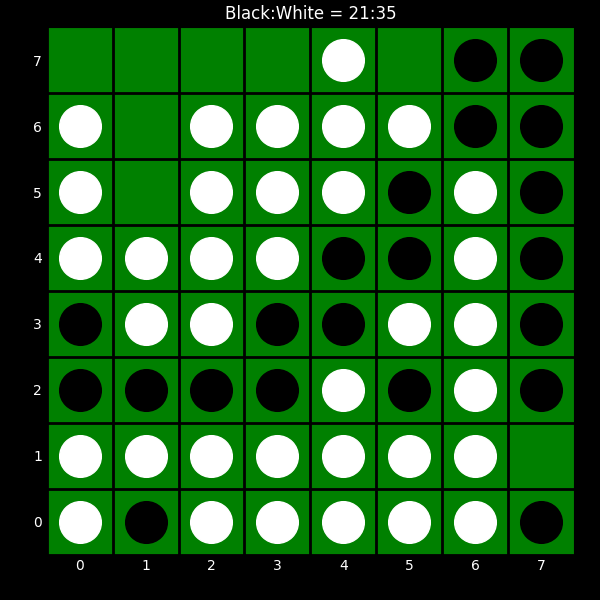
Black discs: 21
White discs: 35